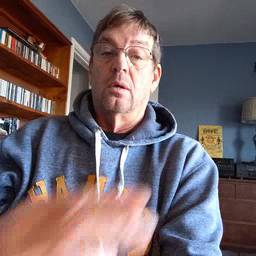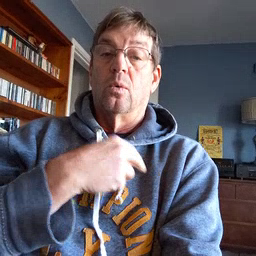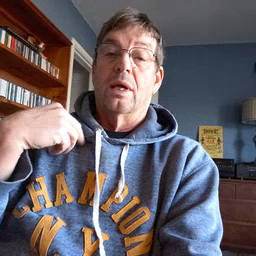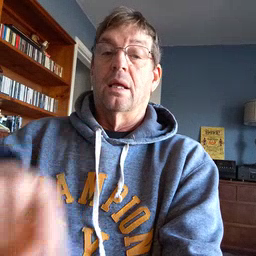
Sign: weus